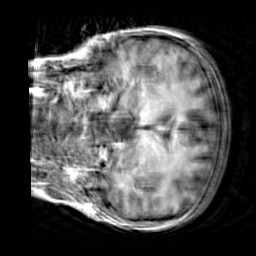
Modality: T1w
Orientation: coronal
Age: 24
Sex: female
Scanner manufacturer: siemens
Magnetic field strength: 3 T
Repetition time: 2.3 s
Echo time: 0.00303 s